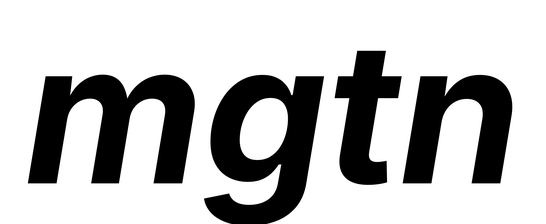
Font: Inter-Italic_Bold_Italic